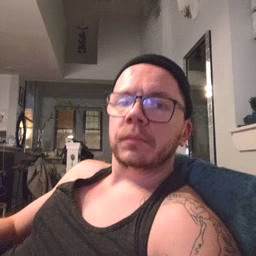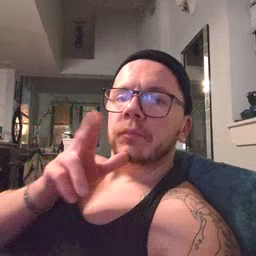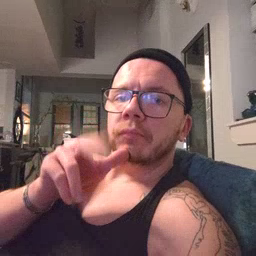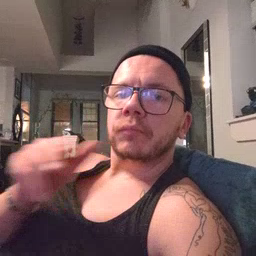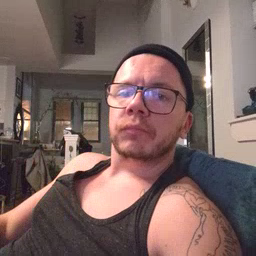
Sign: hen